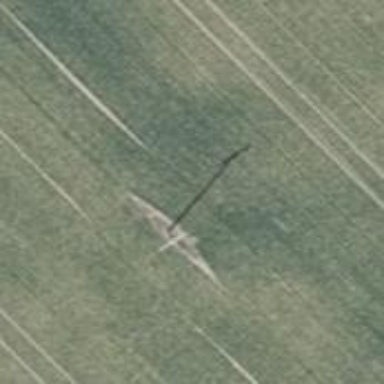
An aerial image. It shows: Power pole.